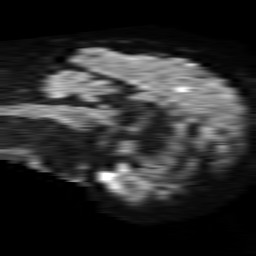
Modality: TRACE
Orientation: sagittal
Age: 54
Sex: male
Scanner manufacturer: philips
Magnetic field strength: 1.5 T
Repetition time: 4.6 s
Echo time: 0.08941 s